Question: My bookmark window looks like this:

Yesterday though suddenly and out of nowhere there were one check box at the left of each bookmark. Until then I didn't know (or didn't care) that you can enable and disable bookmarks in Visual Studio (2012).
Today the checkboxes are gone. :-( I can still enable and disable them via the menu option Edit -> Bookmarks -> Enable Bookmark. I could assign this function to a shortcut key combo, I guess.
But how can I get the check boxes back?
---
The same applies to VS2013.
... and to VS2015.
Also to VS2017.
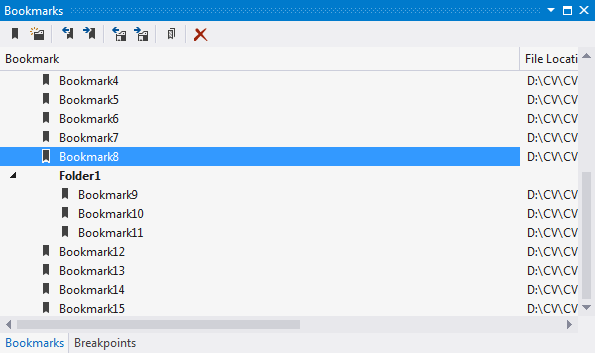
Answer: From my point of view this is a VS-Bug.
My CheckBoxes are also "away" or better seems to be away.
Means: When I click left to the bookmark "flag" (where check box normally is) the bookmarks still can be enable/disabled.